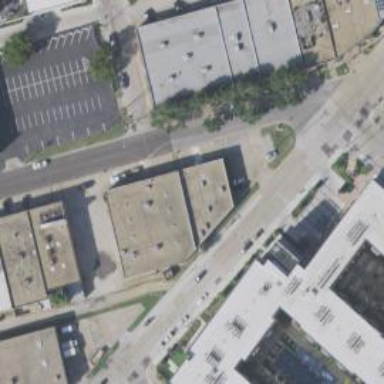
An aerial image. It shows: Commercial building.